Question: So I have been working with the <URL>.
I tried putting the carousel at the top of my page but for some reason the caption would spread from one side to the other because the width is set to auto in the css but the image would not.
I decided against doing that anyway and went for a side by side method, I have a demo of what I am trying to achieve <URL> if you notice the carousel is not aligned correctly at the top with the project navbar.

Does anyone know how I could fix this, bear in mind I can't play with the image css of the carousel as it is tied to everything else on the site? If I change them then the images in the home page go nuts.
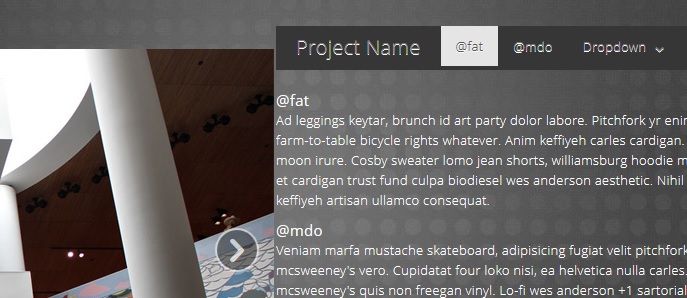
Answer: The reason why this is happening is because you're using a table for your layout. Using tables for layout purposes is not a best practice. Anyways, to be consistent you should use bootstrap native scaffolding <URL> instead.
Try to remove your table and use the folowing markup:
'''
<div class="row">
<div class="span4">
<!--Carousel goes gere -->
</div>
<div class="span4">
<!--Text and menu goes here -->
</div>
<div>
'''